Question: I have a plot in MATLAB that is currently just a cylinder. I also have a large set of data points from an experiment that lie on this cylinder. I want to colour the cylinder based on the density of these points (ie. Dark red for high density, fading to blue for low density). I am unsure what the best way to do this would be. Currently I draw the points and the mesh for the cylinder separately. The points are not uniformly spaced.
'''
rad = linspace( 0, 1, 100 ) ;
theta = linspace( 0, 2 * pi, 100 ) ;
[r, th] = meshgrid( rad, theta ) ;
x = 190 * cos( th ) ;
y = 115 * sin( th ) ;
z = 1730 * r ;
mesh( x, y, z )
hold on
x = [35.12 -44.44 24.98 -17.05 152.52 109.28 -181.85 -72.26 84.45 -89.96 55.02 70.88 172.08 -144.16 44.24 28.81 -30.14 72.79 -126.75 -37.22]
y = [-113.01 -111.80 -114.00 -114.53 -68.57 -94.07 -33.31 -106.35 -103.01 -101.28 -110.07 -106.69 -48.74 -74.90 -111.83 -113.66 -113.54 -106.22 -85.66 -112.71]
z = [1650.59 767.18 845.06 311.28 1352.75 921.70 1111.35 1572.80 1231.16 89.67 891.30 551.67 547.92 983.57 1746.61 1346.11 810.22 465.33 1564.76 1624.73]
scatter3( x, y, z )
'''
Below is a pictorial example of what I'm trying to achieve:

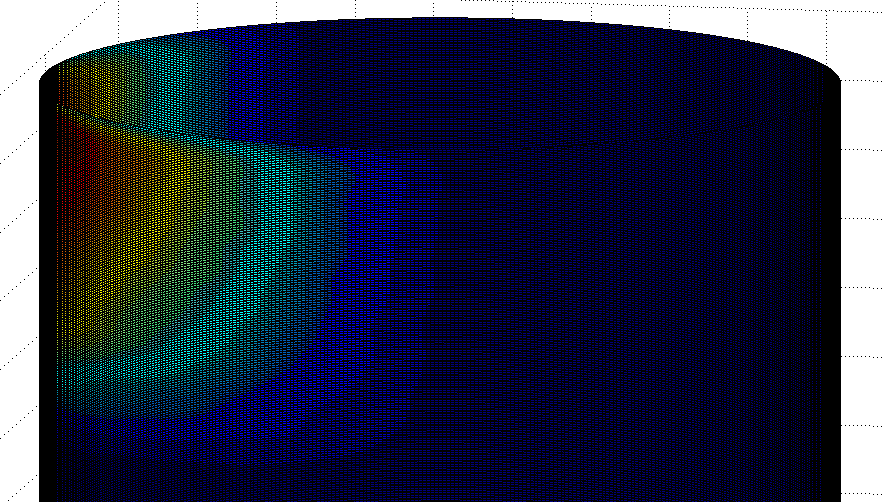
Answer: It's a bit tricky here...
Let's start by estimating the density of the points on the surface of the cylinder, converting their 3D coordinates to 2D (because they are on a 2D surface in 3D space)
'''
xx = [35.12 -44.44 24.98 -17.05 152.52 109.28 -181.85 -72.26 84.45 -89.96 55.02 70.88 172.08 -144.16 44.24 28.81 -30.14 72.79 -126.75 -37.22];
yy = [-113.01 -111.80 -114.00 -114.53 -68.57 -94.07 -33.31 -106.35 -103.01 -101.28 -110.07 -106.69 -48.74 -74.90 -111.83 -113.66 -113.54 -106.22 -85.66 -112.71];
zz = [1650.59 767.18 845.06 311.28 1352.75 921.70 1111.35 1572.80 1231.16 89.67 891.30 551.67 547.92 983.57 1746.61 1346.11 810.22 465.33 1564.76 1624.73];
tt = atan2( yy./115, xx./190 ); %// angle in range [-pi pi]
tt( tt<0 ) = tt( tt<0 ) + 2*pi; %// in range [0..2*pi] for compatibility with definition of 'theta'.
%//compute density using hist3
[n c] = hist3( [tt;zz]' ); %'// you can play with the granularity here...
'''
Extrapolate the histogram over the entire plotting surface
'''
d = interpn( c{1}, c{2}, n, th, z, 'linear', 0 );
'''
Now we can use the density to color the cylinder
'''
mesh( x, y, z, d );
'''
Resulting with